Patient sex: M
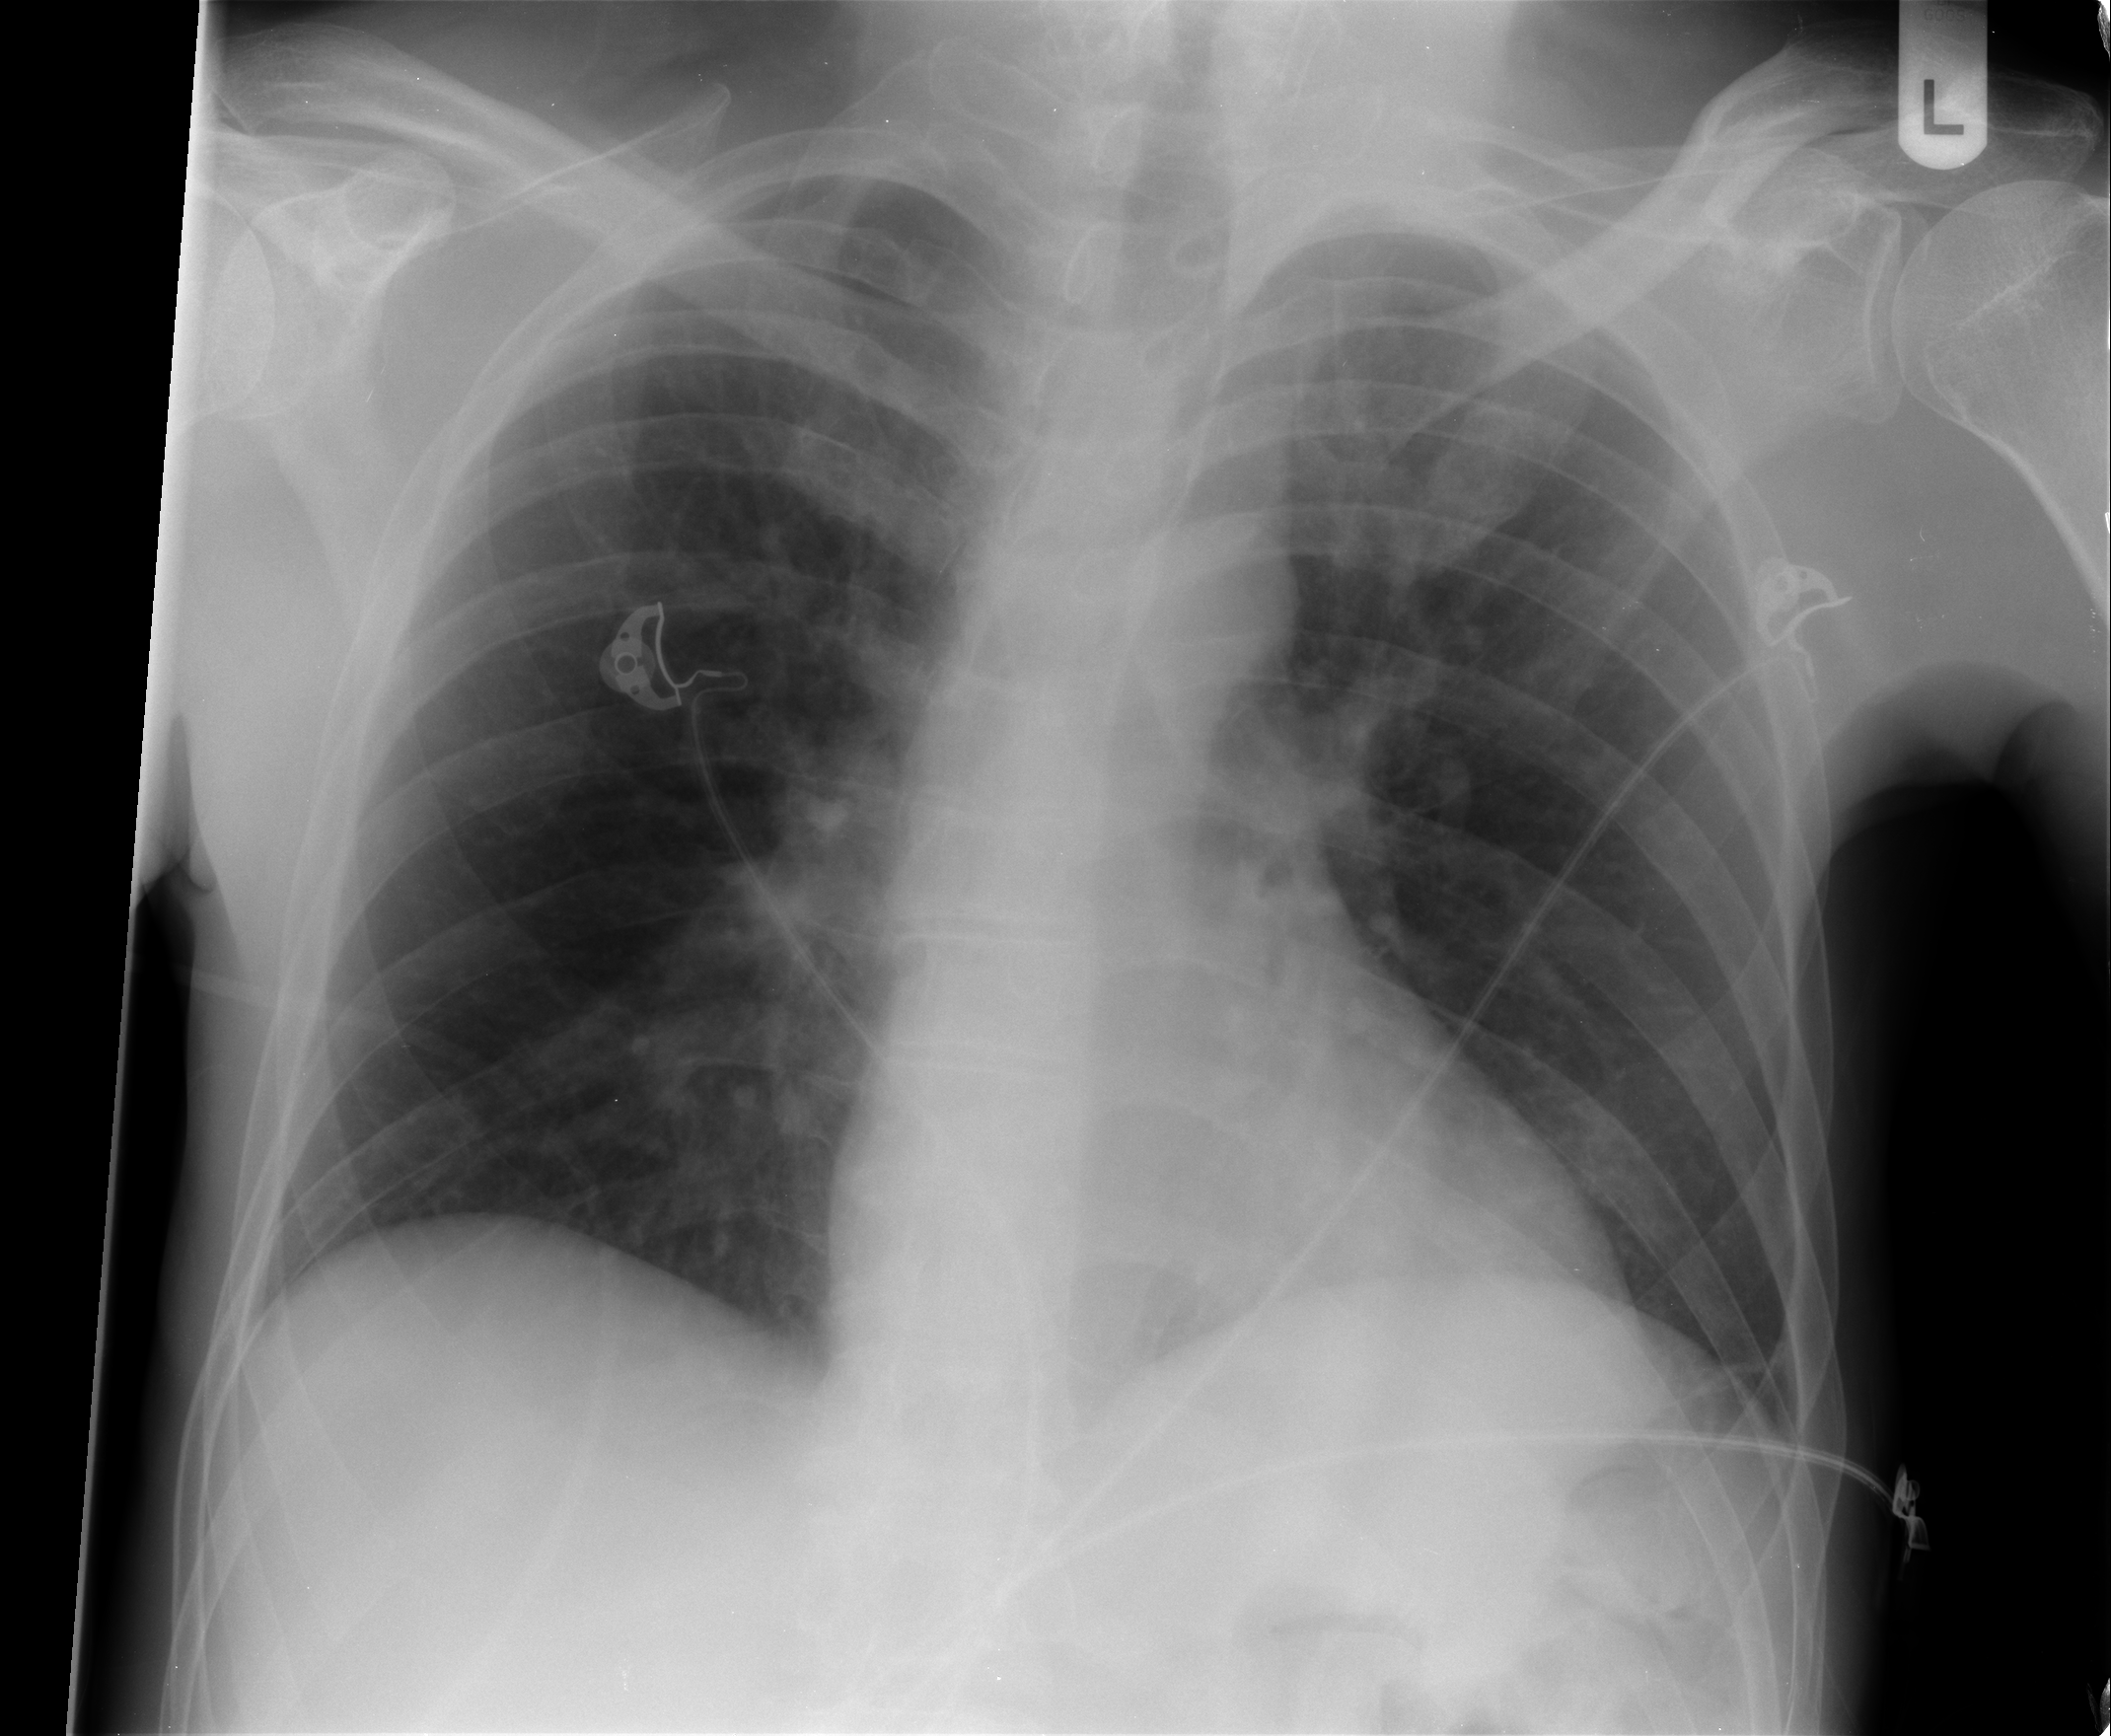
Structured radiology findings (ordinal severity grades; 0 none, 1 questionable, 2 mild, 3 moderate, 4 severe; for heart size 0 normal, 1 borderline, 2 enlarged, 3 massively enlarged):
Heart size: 0
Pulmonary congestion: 2
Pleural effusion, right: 0
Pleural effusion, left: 3
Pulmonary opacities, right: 0
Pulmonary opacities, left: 0
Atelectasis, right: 2
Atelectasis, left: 2